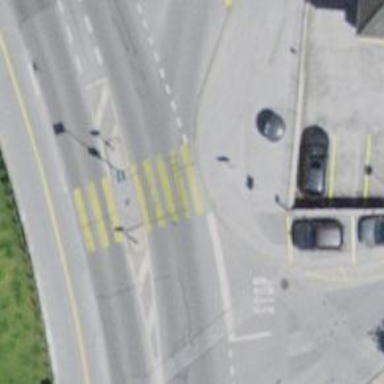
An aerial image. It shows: Marked footway crossing with asphalt surface. There is crossing island present.